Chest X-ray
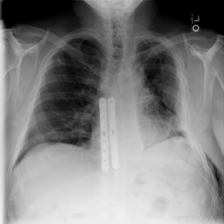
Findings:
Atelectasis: negative
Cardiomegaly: negative
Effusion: negative
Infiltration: negative
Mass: negative
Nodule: negative
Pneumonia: negative
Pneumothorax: positive
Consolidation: negative
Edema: negative
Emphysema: positive
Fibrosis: negative
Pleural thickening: negative
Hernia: negative